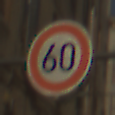
Verkehrszeichen: Geschwindigkeit60
Umgebung: Outdoor, Urban
Tageszeit: Midday
Wetter: Clear
Licht: Natural
Jahreszeit: NotSpecified
Kontrast: HighContrast